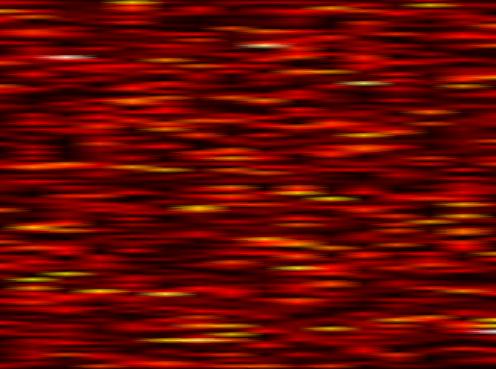
Label: UFMC